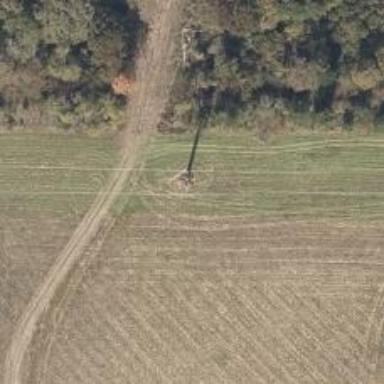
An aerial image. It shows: Power pole.